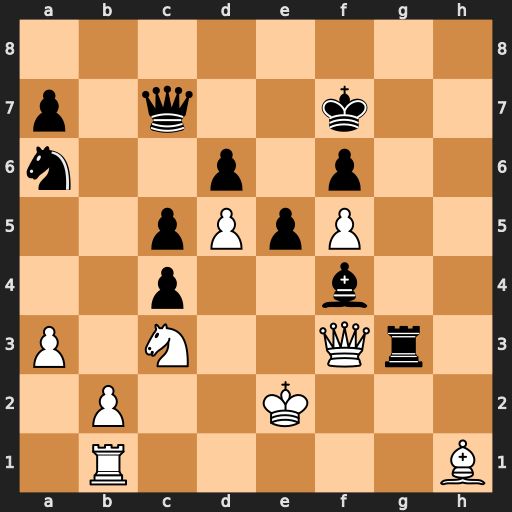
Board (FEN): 8/p1q2k2/n2p1p2/2pPpP2/2p2b2/P1N2Qr1/1P2K3/1R5B
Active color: w
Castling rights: -
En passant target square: -
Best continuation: Qh5+ Ke7 Qh7+ Kd8 Qh8+